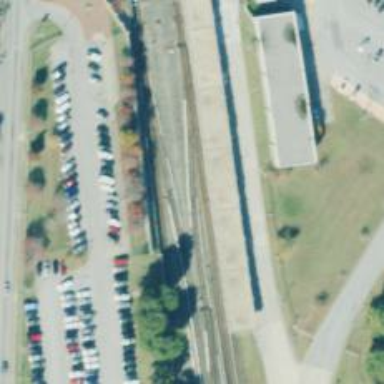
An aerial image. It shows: Electrified rail in service yard.